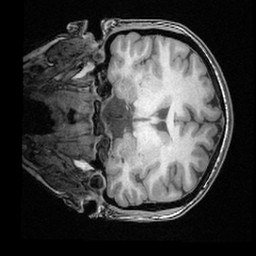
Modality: T1w
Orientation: coronal
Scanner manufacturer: ge
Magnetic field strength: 3 T
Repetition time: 0.008612 s
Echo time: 0.003404 s